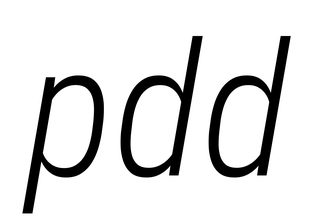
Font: Roboto-Italic_Condensed_Light_Italic